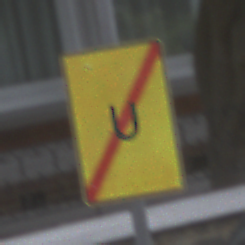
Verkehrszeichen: EndeUmleitung
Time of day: MorningAfternoon
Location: Outdoor (Urban)
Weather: Overcast
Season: NotSpecified
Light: Natural